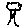
Label: tree